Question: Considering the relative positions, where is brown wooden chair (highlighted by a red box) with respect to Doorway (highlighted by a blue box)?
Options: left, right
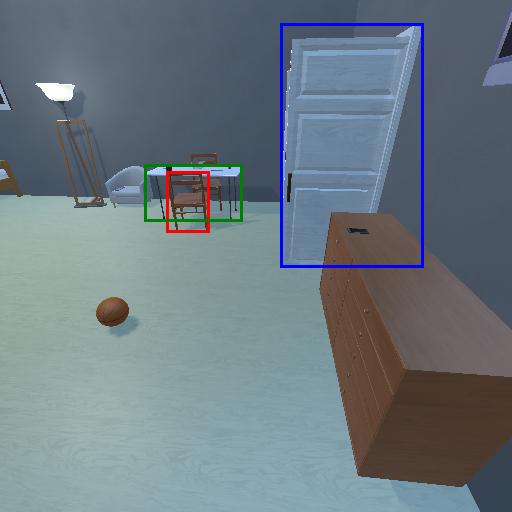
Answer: left